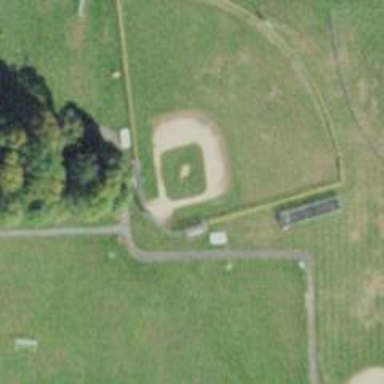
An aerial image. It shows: Baseball pitch for leisure land activities.